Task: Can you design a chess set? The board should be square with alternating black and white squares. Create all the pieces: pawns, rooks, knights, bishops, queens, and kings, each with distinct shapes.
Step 2724:
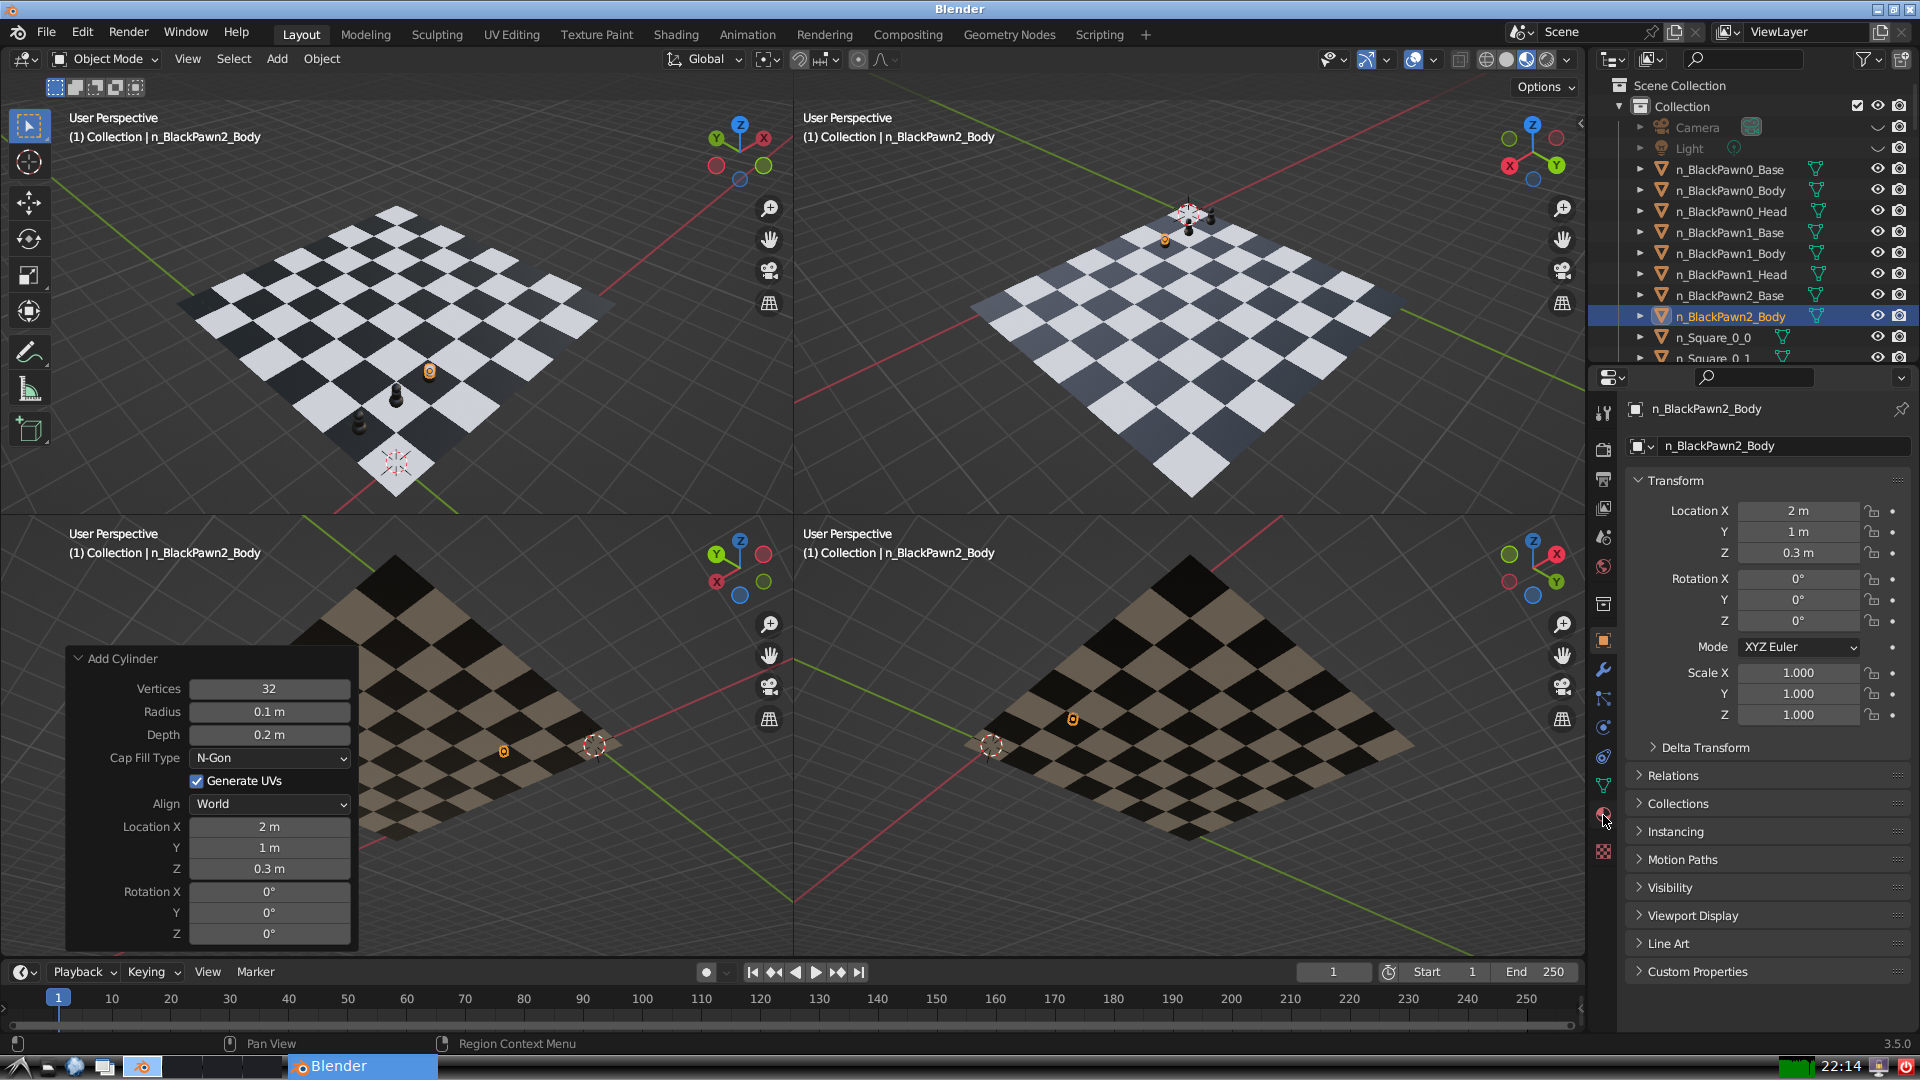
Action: click: no